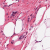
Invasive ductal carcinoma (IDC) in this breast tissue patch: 0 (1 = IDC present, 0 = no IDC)